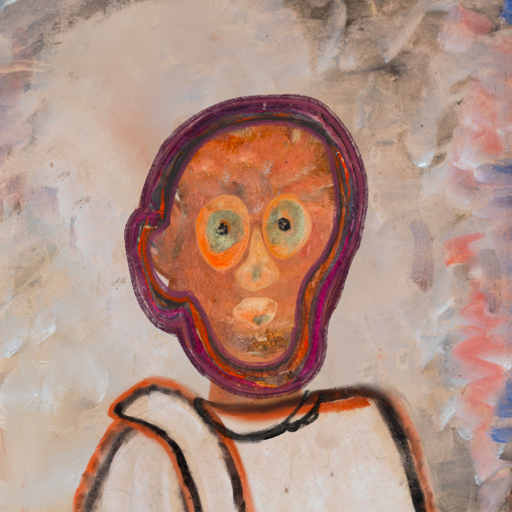
Background: Roy_Bahadur, Head And Neck Front: Boggyland, Face Front: Childish, Bust: Roy_Bahadur, Hair Front: Hypocrite, Head Accessory: Blank, Second Necklace: Blank, Necklace: Orphan, Baby: Blank